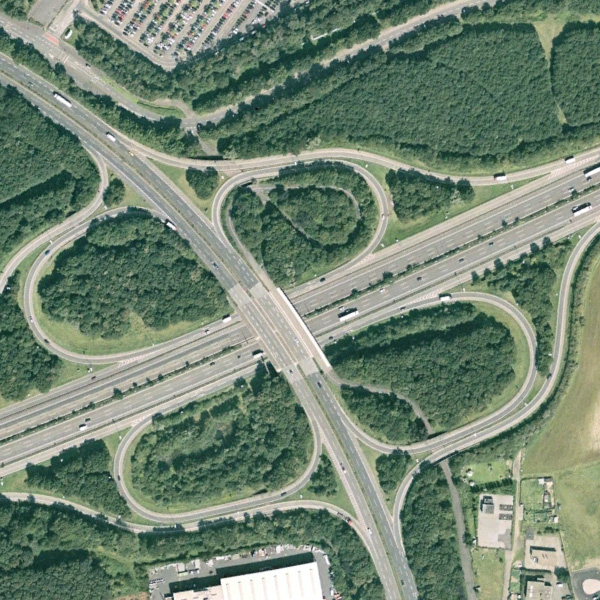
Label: Viaduct